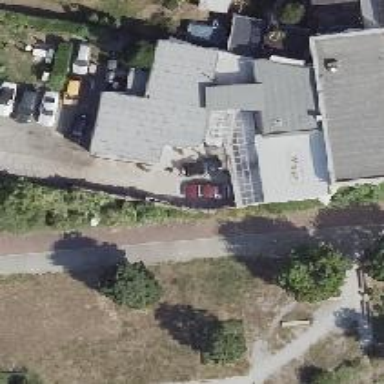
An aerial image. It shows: Car repair shop.